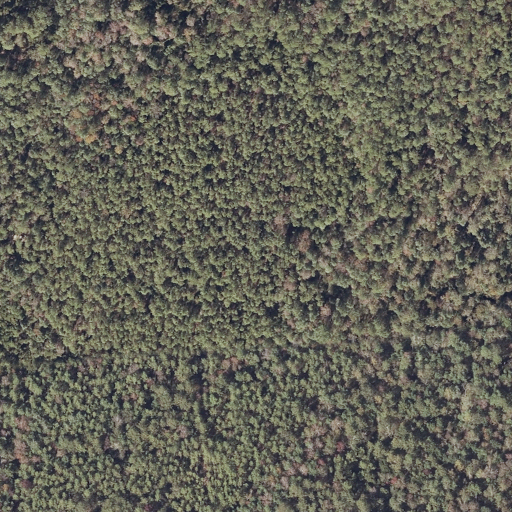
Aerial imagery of plain(s) in Mississippi named Big Island containing only woody wetlands